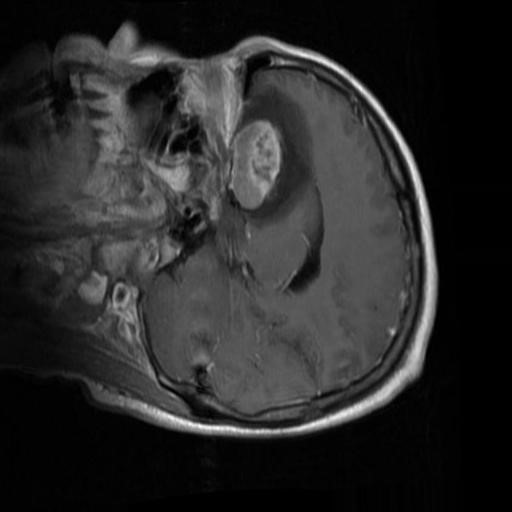
Label: brain_menin